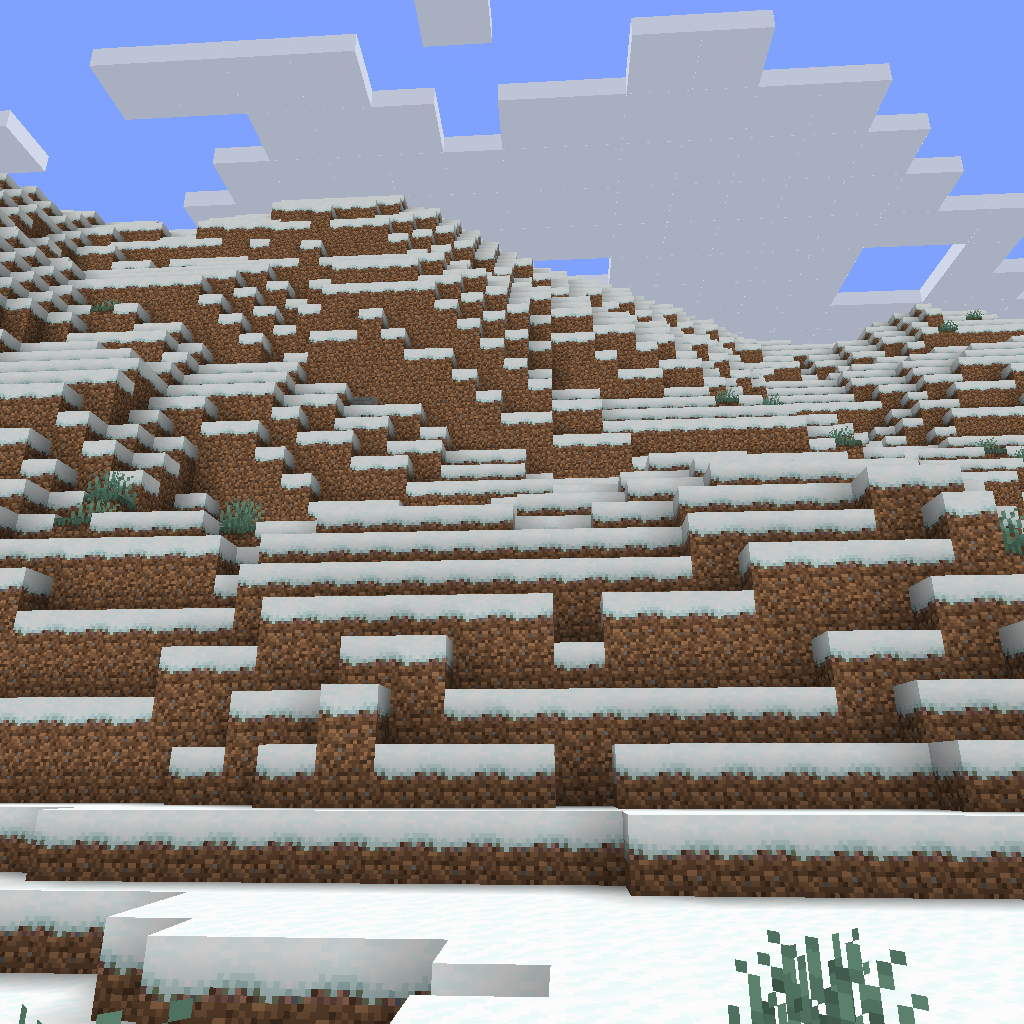
snowy hill